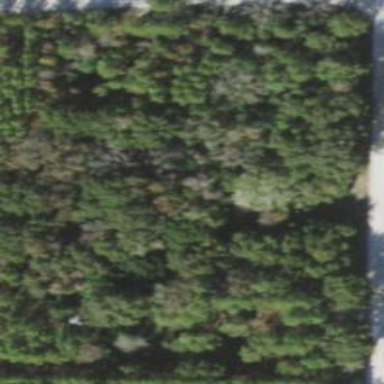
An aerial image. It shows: Mixed woodland area with various types of leaves.